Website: home-depot
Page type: review-order
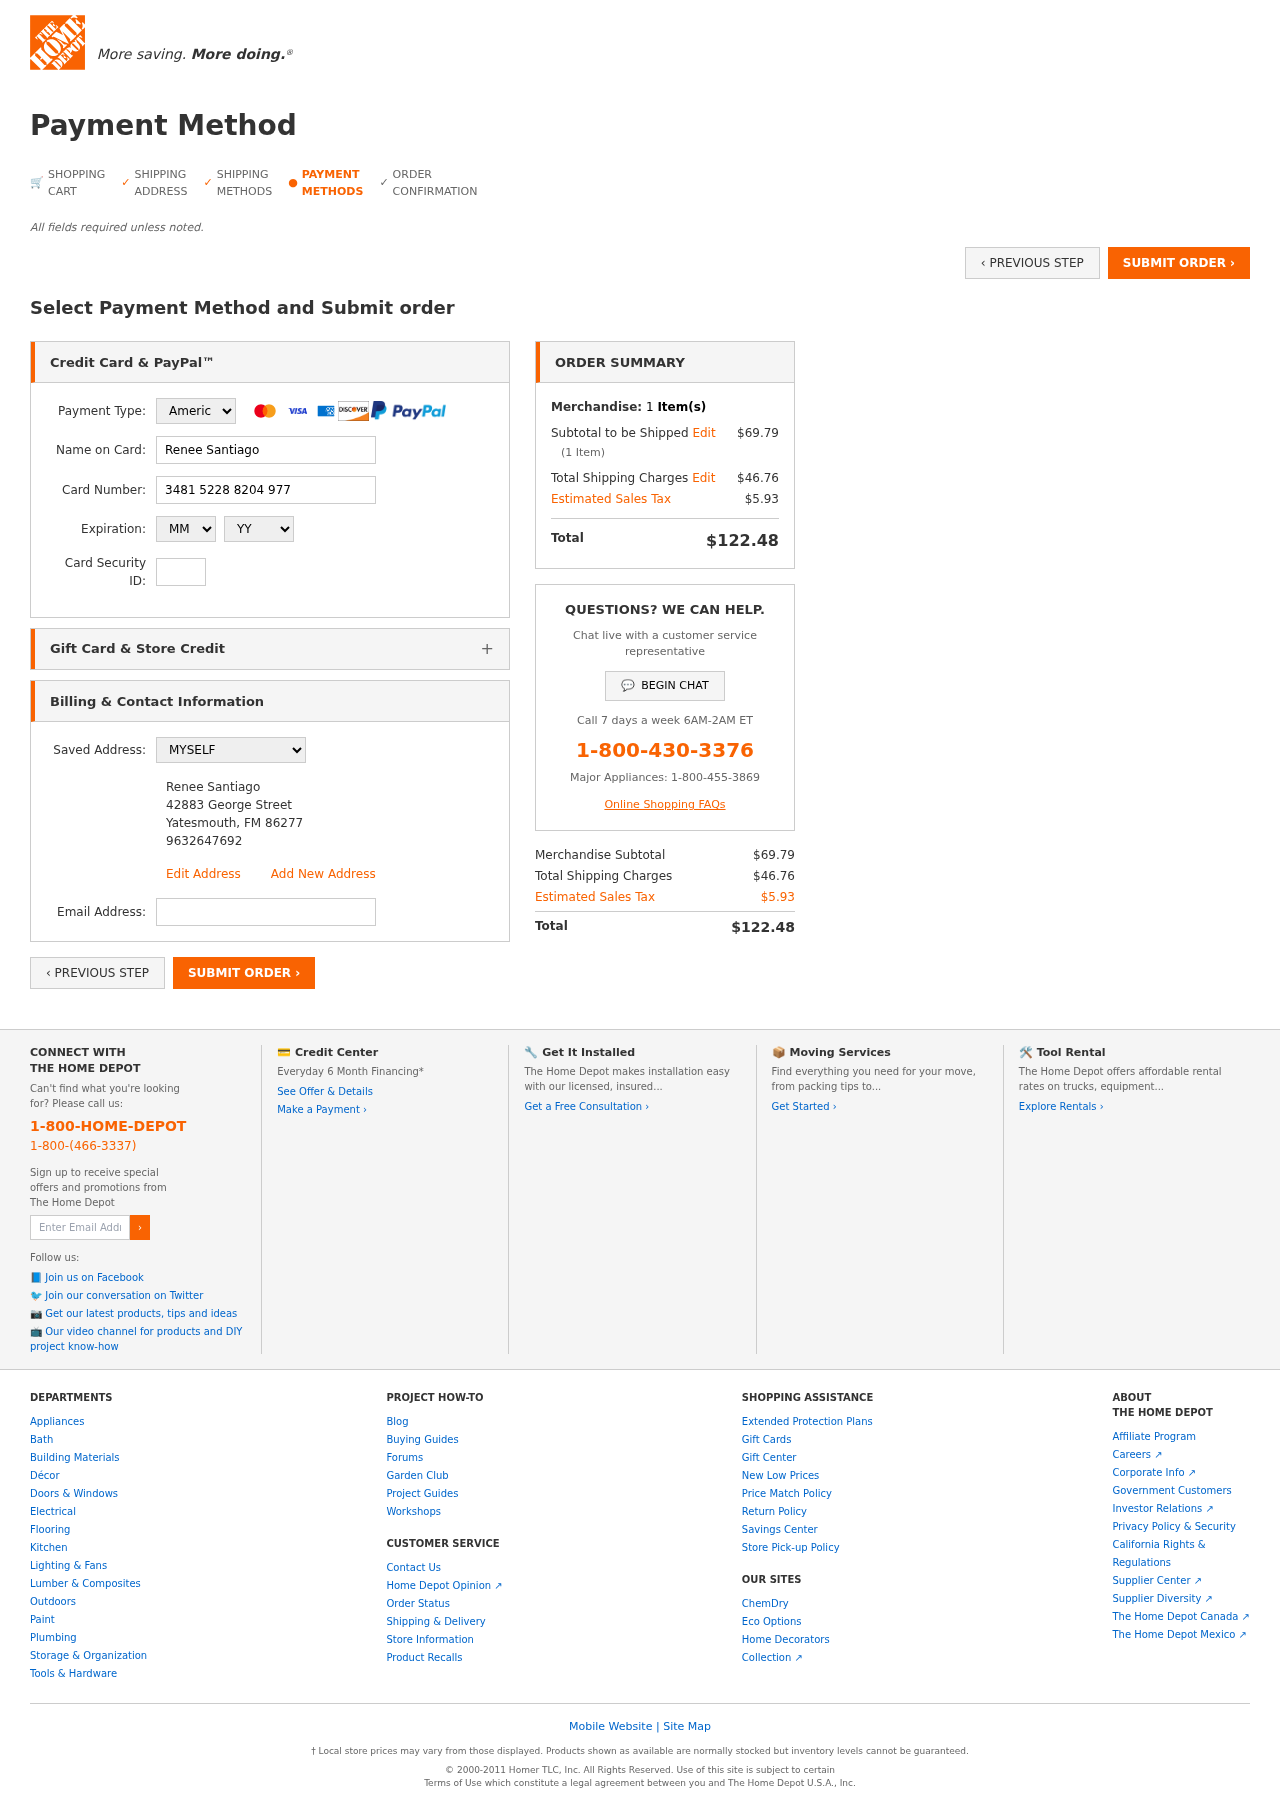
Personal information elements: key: PII_CARD_CVV
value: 7638
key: PII_CARD_EXPIRY_MONTH
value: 06
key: PII_CARD_EXPIRY_YEAR
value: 29
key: PII_CARD_NUMBER
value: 3481 5228 8204 977
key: PII_CARD_TYPE
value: American Express
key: PII_EMAIL
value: rsantiago@gmail.com
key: PII_FULLNAME
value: Renee Santiago
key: PII_FULLNAME2
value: Renee Santiago
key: PII_STREET2
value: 42883 George Street
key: PII_CITY2
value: Yatesmouth
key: PII_STATE_ABBR2
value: FM
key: PII_POSTCODE2
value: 86277
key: PII_PHONE2
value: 9632647692
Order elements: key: ORDER_NUM_ITEMS
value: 1
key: ORDER_SUBTOTAL
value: $69.79
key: ORDER_NUM_ITEMS2
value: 1
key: ORDER_SHIPPING_COST
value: $46.76
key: ORDER_TAX
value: $5.93
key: ORDER_TOTAL
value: $122.48
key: ORDER_SUBTOTAL2
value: $69.79
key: ORDER_SHIPPING_COST2
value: $46.76
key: ORDER_TAX2
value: $5.93
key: ORDER_TOTAL2
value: $122.48